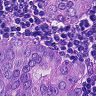
Metastatic tissue present: yes